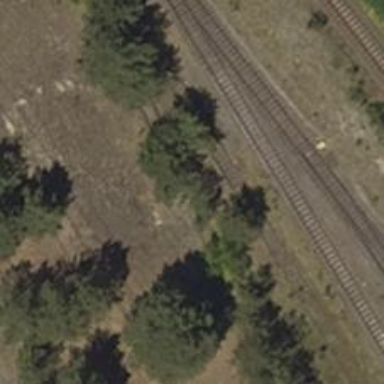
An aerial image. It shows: Abandoned railway yard is depicted.